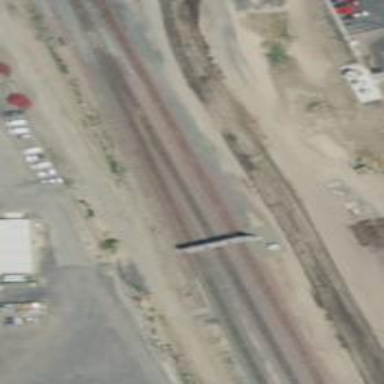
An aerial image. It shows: Railway signal.